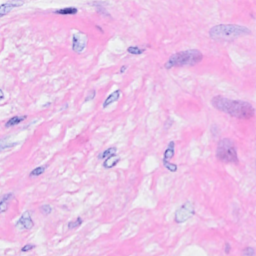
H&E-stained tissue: Breast